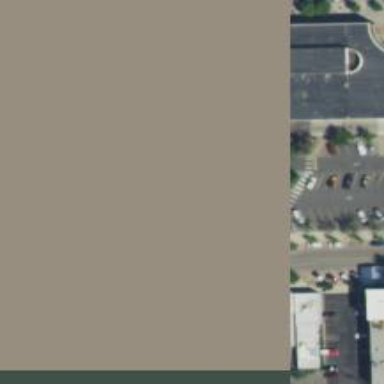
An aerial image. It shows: Parking space.